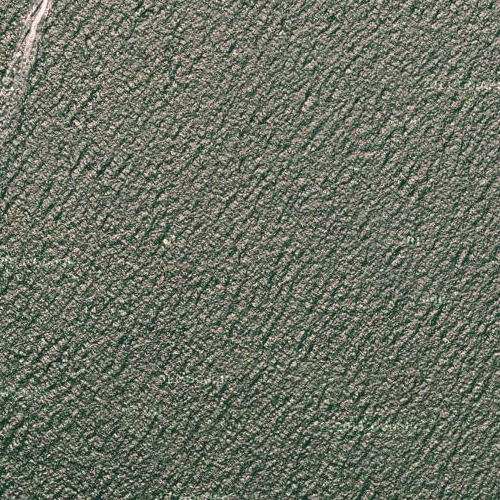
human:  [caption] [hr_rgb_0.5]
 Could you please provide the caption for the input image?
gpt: This is a part of deep green sparkling sea .

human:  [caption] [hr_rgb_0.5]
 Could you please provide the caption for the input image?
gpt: This is a part of deep green sparkling sea .

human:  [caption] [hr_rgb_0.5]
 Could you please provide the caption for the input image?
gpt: This is a part of ocean with deep green sparkling water .

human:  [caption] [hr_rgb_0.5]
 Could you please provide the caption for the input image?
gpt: A part of ocean with deep green sparkling waters .

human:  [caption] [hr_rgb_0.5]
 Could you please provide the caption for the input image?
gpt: This is a part of ocean with deep green water shining .